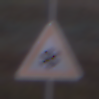
Verkehrszeichen: SchneeOderEisglaette
Umgebung: Outdoor, Nature
Tageszeit: SunriseSunset
Wetter: Clear
Licht: Natural
Jahreszeit: NotSpecified
Kontrast: LowContrast